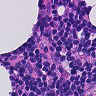
Metastatic tissue present: no